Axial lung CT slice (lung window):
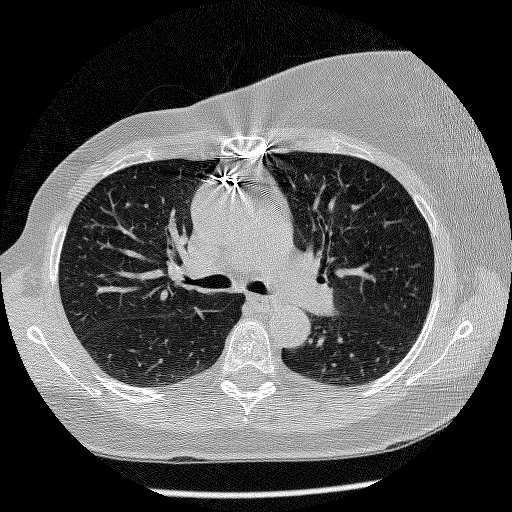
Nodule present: no